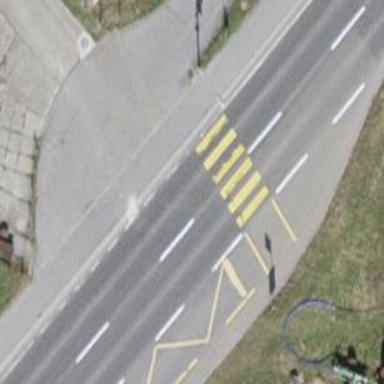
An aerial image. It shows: Public transport stop position.